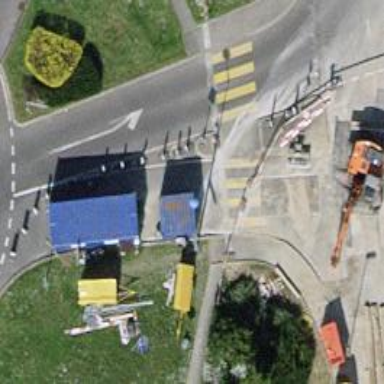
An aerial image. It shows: Marked road crossing.